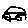
Label: car